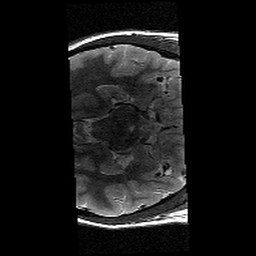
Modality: T2w
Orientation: axial
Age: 13
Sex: female
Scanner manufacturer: siemens
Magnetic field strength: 3 T
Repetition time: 9.23 s
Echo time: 0.067 s